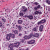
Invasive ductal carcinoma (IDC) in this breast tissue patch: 0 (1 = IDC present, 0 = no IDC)